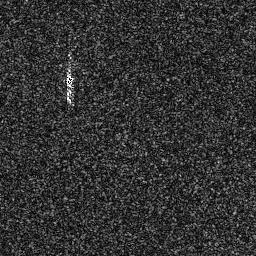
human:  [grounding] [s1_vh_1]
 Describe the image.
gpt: In the satellite image, there is  <ref>1 small ship </ref> <box>[[24, 25, 28, 41, 0]]</box> located at left.